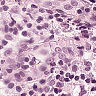
Metastatic tissue present: yes